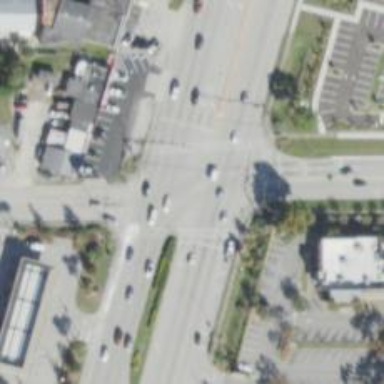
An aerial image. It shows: Marked crossing on the road.